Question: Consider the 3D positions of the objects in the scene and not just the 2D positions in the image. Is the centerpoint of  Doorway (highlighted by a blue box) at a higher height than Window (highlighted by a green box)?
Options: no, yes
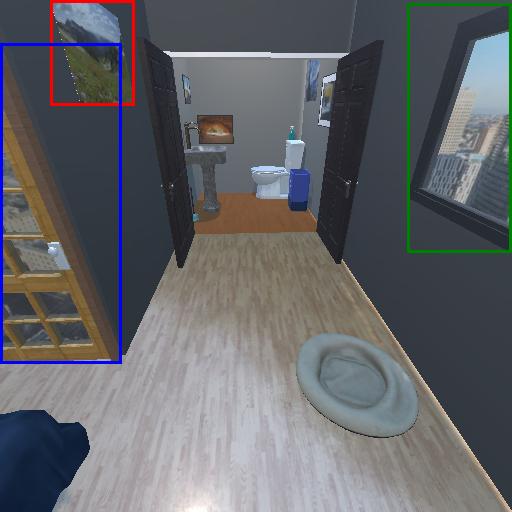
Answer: no